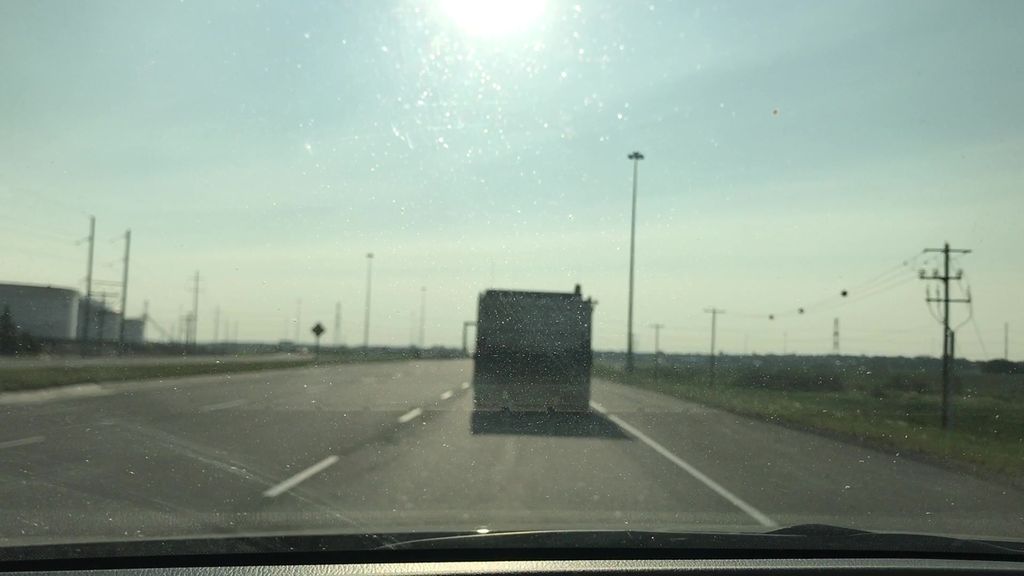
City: edmonton